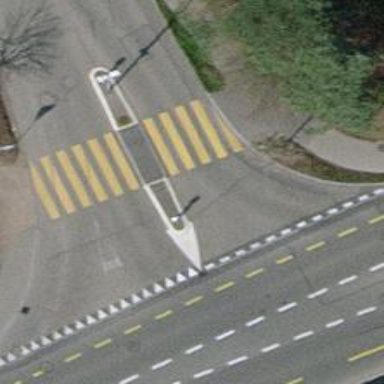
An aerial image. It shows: Zebra crossing with central island.